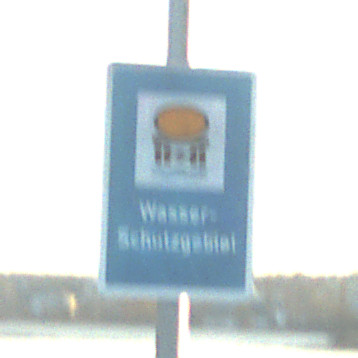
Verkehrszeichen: Wasserschutzgebiet
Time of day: SunriseSunset
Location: Outdoor (RoadRail)
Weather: PartlyCloudy
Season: NotSpecified
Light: Natural